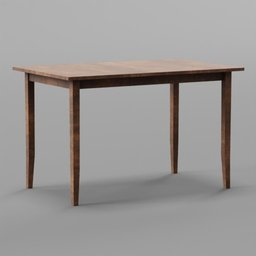
Label: furniture